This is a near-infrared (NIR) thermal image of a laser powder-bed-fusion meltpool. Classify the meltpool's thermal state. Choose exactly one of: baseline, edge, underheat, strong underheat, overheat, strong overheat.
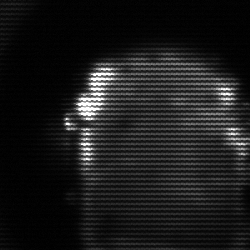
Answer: baseline